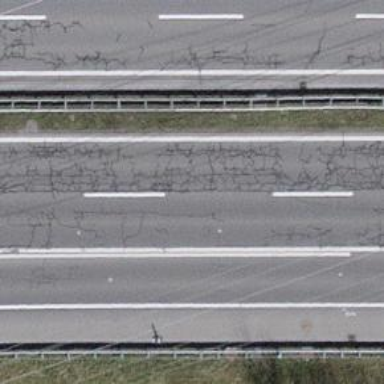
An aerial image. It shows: Asphalt motorway link.